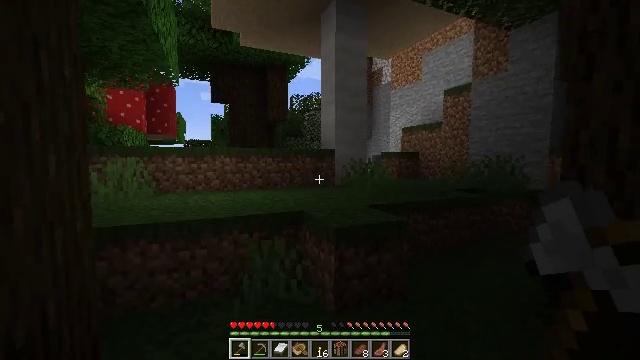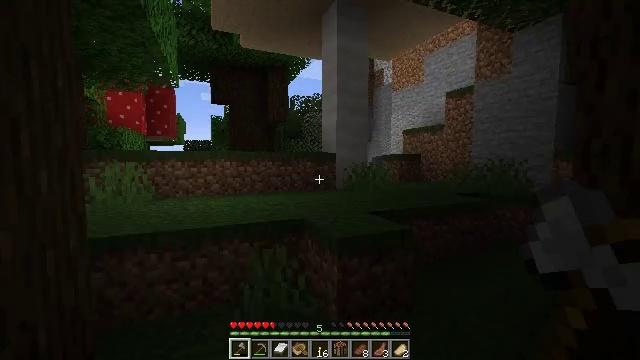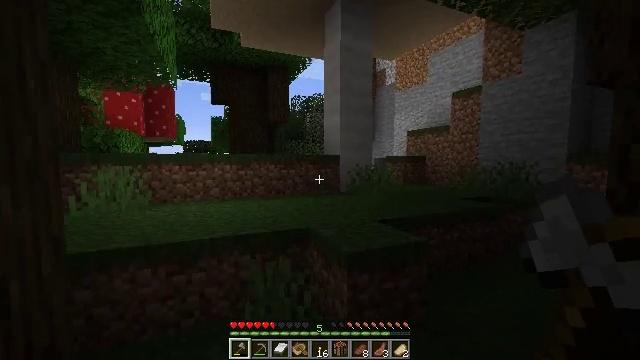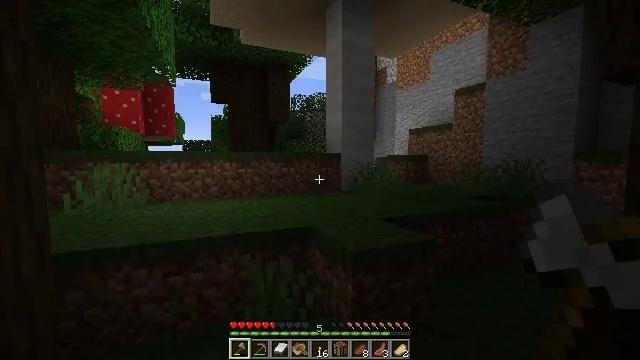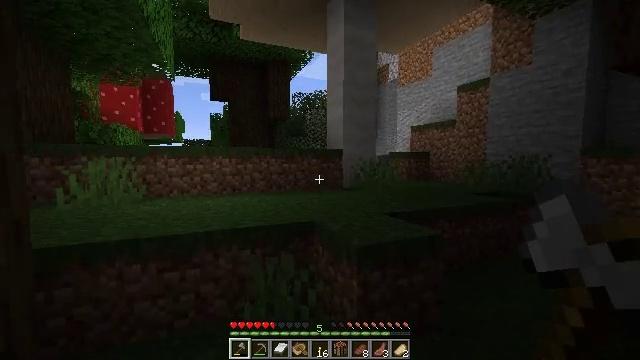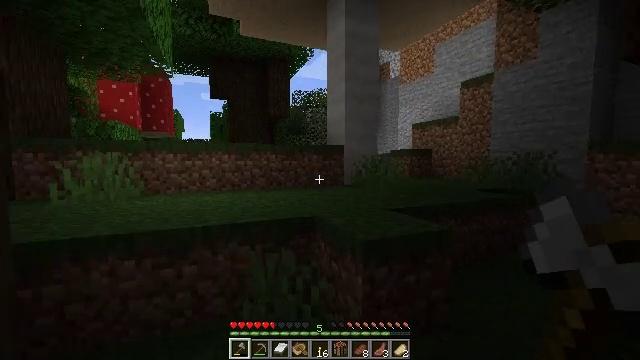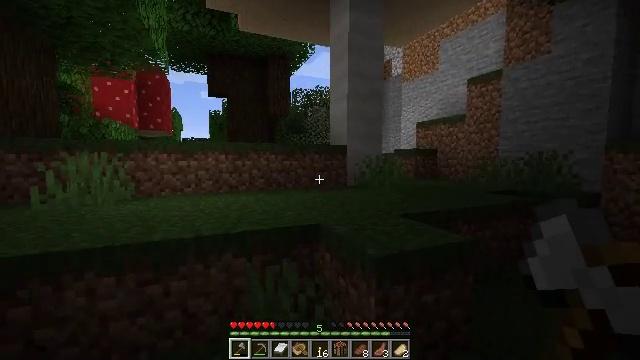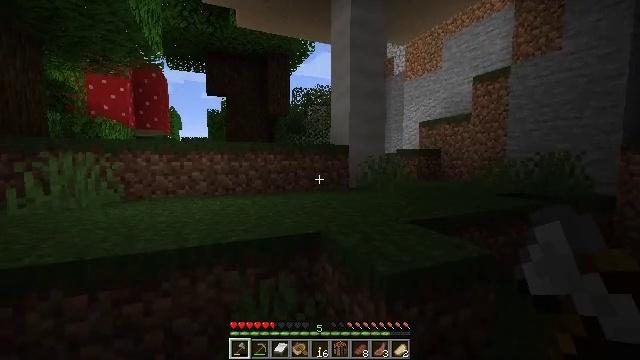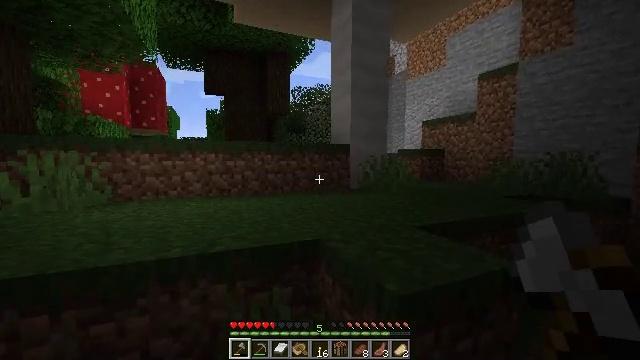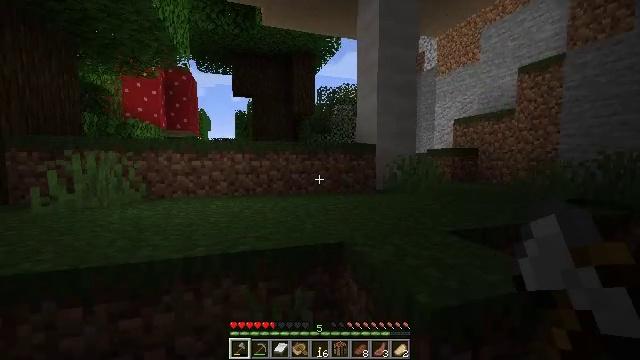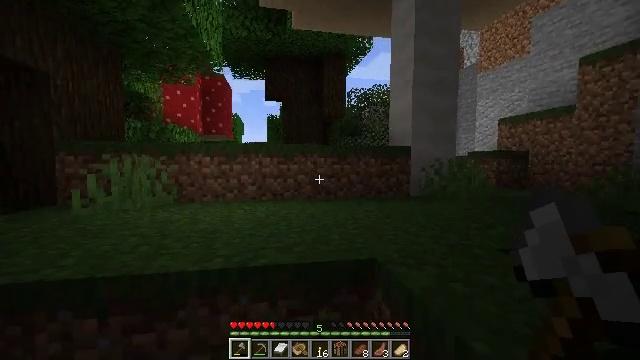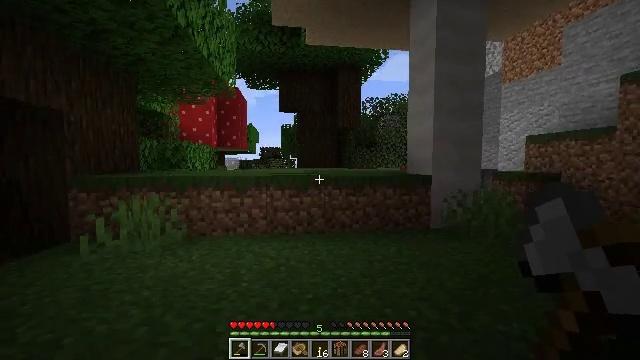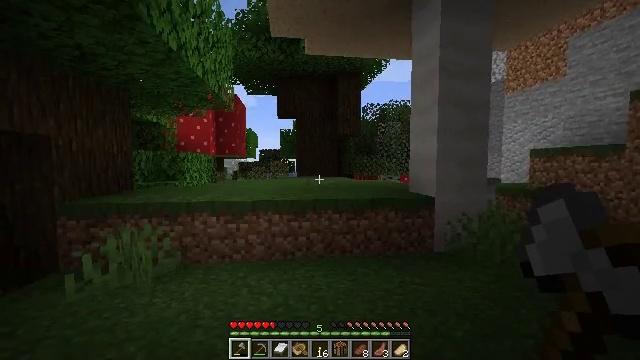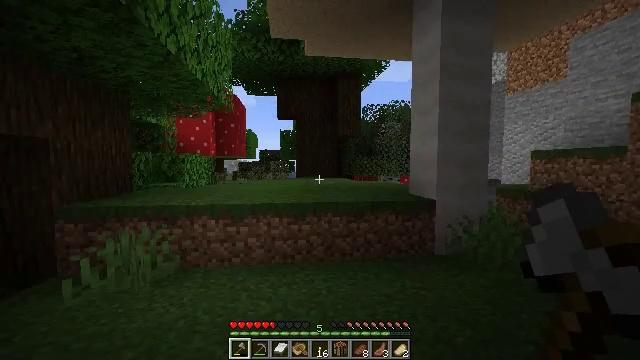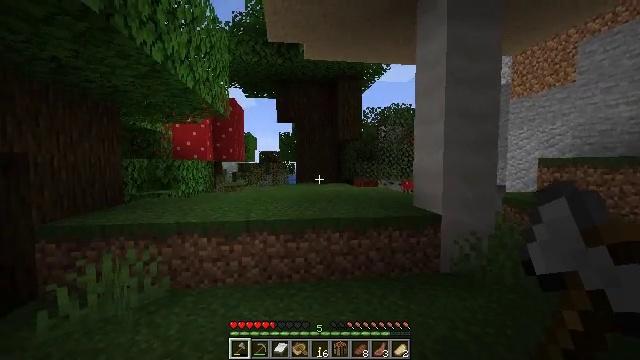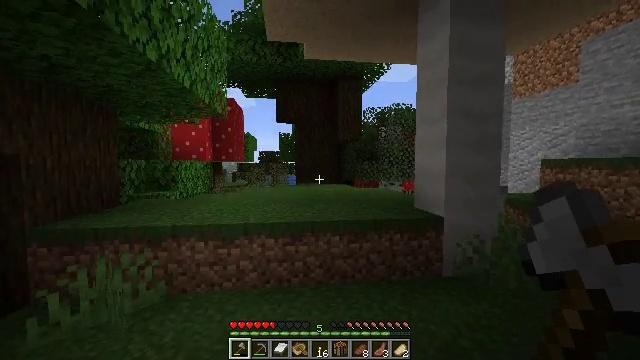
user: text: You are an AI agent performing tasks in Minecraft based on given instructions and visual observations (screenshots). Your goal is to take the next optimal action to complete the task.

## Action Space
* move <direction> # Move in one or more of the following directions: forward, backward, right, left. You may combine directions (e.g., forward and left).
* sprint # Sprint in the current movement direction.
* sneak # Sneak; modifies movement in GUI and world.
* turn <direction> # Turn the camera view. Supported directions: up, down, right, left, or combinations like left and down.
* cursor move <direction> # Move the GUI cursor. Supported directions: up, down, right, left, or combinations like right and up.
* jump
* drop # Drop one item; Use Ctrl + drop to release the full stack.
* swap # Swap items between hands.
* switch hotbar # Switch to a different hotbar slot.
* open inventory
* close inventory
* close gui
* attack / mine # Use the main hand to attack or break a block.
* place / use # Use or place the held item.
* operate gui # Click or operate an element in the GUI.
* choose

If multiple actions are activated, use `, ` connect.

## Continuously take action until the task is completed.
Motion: motion action
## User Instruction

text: Cut down the sugar cane stalks.
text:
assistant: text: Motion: move forward, jump
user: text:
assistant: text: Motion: move forward
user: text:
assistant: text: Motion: move forward
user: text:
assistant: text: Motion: move forward
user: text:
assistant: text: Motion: move forward
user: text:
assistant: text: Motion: move forward
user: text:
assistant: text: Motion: move forward
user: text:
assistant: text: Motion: move forward
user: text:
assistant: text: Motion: move forward, turn left
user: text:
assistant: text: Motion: move forward, turn left, jump
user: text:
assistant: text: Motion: move forward, turn left, jump
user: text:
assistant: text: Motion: move forward, jump
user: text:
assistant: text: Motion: move forward, jump
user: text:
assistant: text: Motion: move forward, jump
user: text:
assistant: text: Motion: move forward
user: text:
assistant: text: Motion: move forward
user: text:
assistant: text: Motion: move forward
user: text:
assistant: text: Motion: move forward
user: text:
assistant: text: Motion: move forward
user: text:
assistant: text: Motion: move forward, jump
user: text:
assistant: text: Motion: move forward, jump
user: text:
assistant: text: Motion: move forward, jump
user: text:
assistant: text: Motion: move forward, jump
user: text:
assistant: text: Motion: move forward, turn left, jump
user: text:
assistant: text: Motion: move forward, turn left
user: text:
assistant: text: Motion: move forward, turn left
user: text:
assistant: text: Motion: move forward
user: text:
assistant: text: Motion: move forward
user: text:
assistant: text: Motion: move forward
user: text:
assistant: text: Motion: move forward, jump